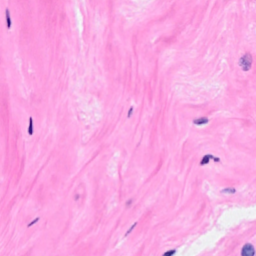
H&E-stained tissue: Breast